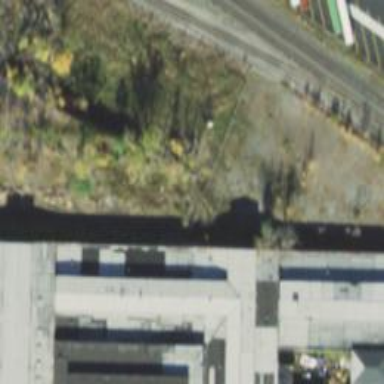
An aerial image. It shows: Abandoned railway.